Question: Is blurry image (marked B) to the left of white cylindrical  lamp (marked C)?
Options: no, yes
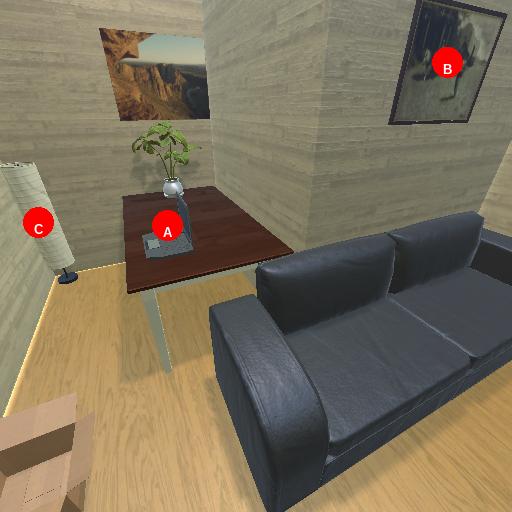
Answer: no